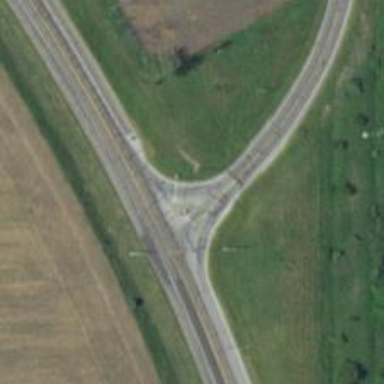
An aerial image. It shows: Secondary link road.